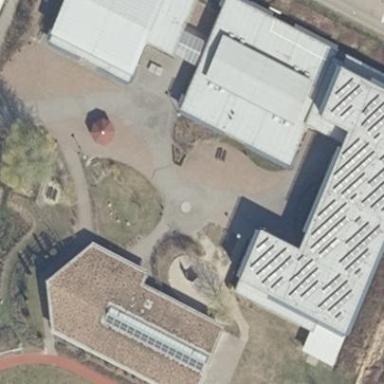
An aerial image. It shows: School building.